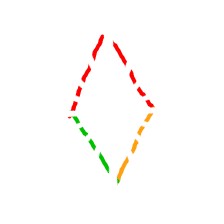
Shape: rhombus